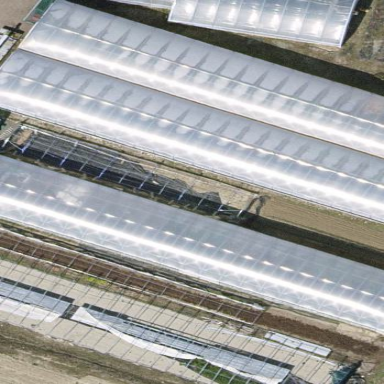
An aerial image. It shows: Greenhouse.